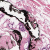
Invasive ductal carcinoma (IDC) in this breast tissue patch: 0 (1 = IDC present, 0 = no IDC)